Question: I'm trying to run expression "blend" on my laptop, but when i run project i get an error message with the following solution:

I don't know where I'm supposed to do this.
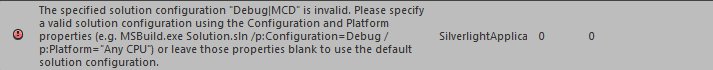
Answer: I got the answer from an expression blend help forum.
I solved the problem as follows.
Using regedit.exe I navigated to th registry path
HKEY_LOCAL_MACHINE\SYSTEM\CurrentControlSet\Control\Session Manager\Environment
and selected the key Platform. Platform had the value MCD.
Then I deleted only the value MCD. After this the key Platform was still there but empty. I closed Regedit, restarted my PC and run Blend 4.